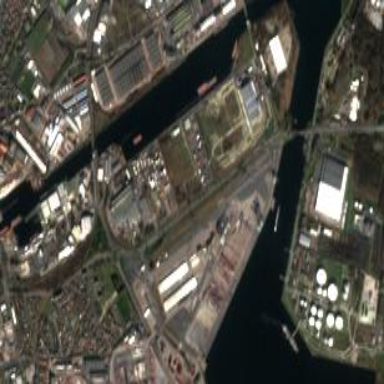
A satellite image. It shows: Fence around container terminal.